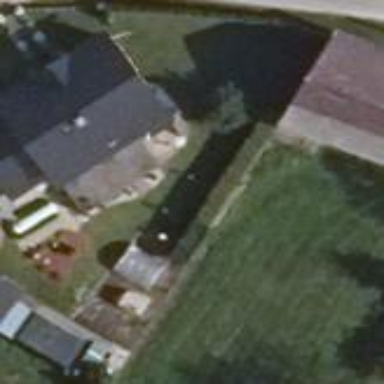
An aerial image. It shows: House with flat dark grey roof.